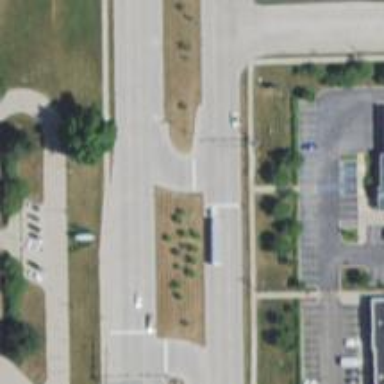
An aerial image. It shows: Primary link highway with separate sidewalk.